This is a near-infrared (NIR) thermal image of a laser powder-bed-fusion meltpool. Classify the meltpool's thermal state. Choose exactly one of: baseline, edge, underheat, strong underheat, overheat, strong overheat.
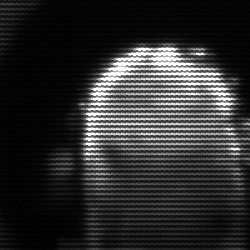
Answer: baseline